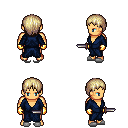
a pixel art fantasy rpg character, male body template, human, tanned skin, blue robe, teal pants, white blonde plain hairstyle, gold gloves, white slippers, dagger, four views (front, back, left, right), 2x2 character sprite sheet, small pixel art, hard edges, no anti-aliasing